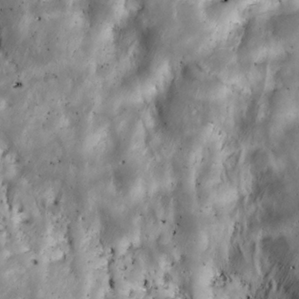
Label: non_frost